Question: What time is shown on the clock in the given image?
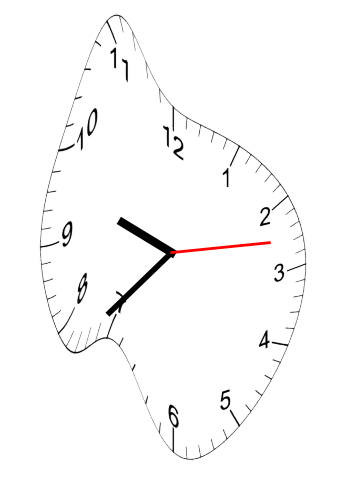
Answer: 09:37:13